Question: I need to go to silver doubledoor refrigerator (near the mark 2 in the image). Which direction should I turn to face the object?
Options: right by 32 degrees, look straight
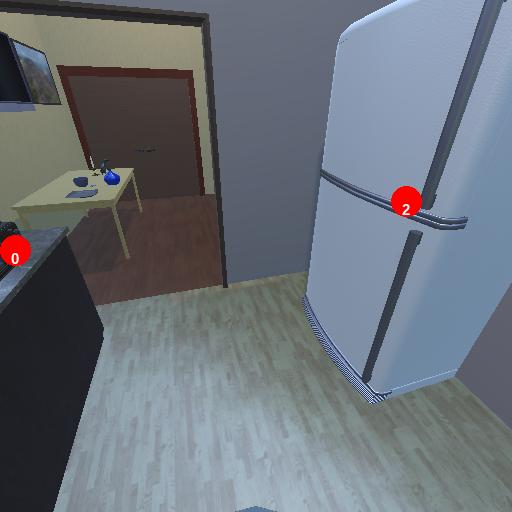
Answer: right by 32 degrees